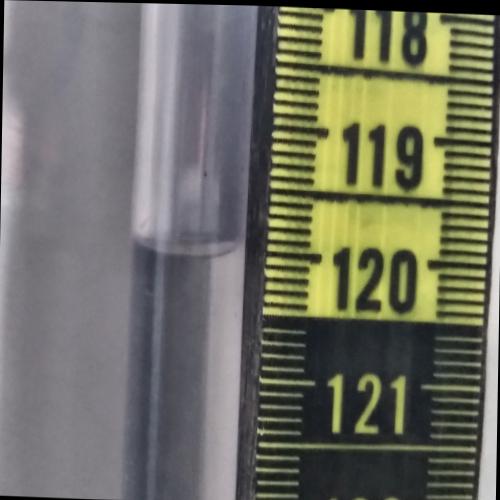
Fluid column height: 120.0 cm